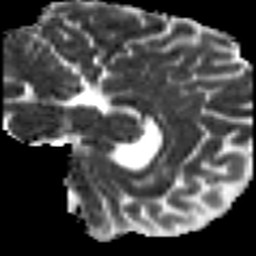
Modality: MD
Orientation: sagittal
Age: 26
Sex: male
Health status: ill
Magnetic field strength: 3 T
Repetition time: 8.4 s
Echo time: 0.0926 s